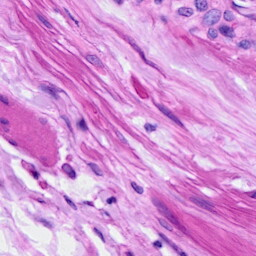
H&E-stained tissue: Ovarian